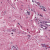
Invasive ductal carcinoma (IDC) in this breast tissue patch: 1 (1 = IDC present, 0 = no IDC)